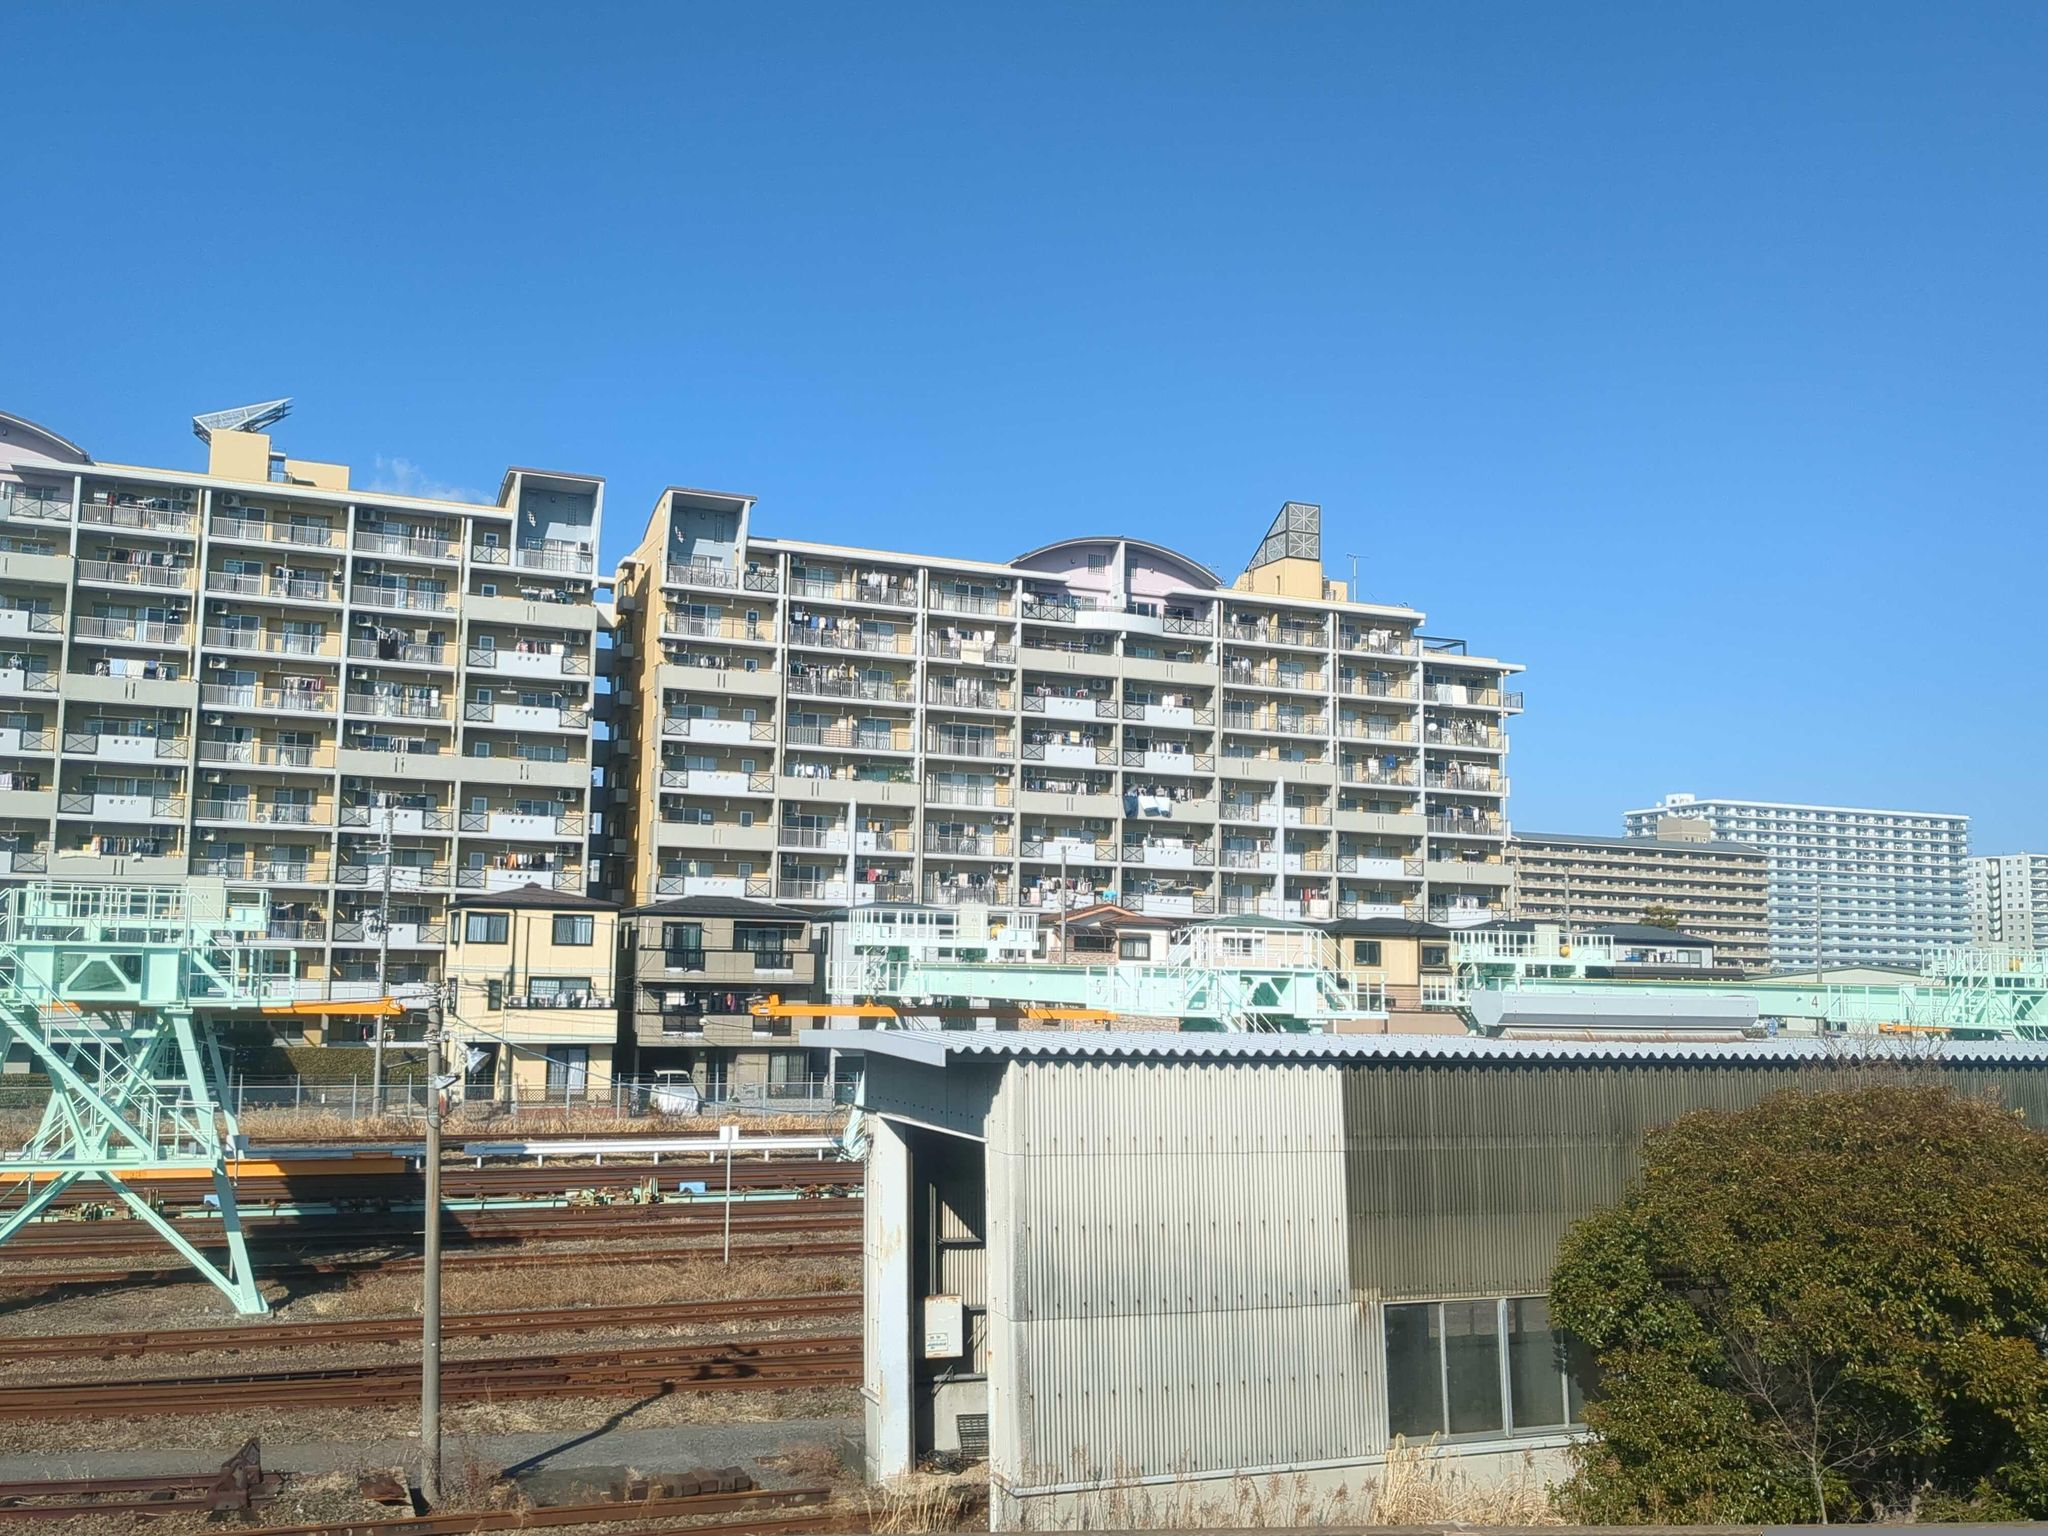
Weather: snowy
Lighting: day
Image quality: good
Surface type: walking surface
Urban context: urban centre
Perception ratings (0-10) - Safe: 0.3, Lively: 0.36, Beautiful: 0.84, Boring: 5.39, Depressing: 8.34, Wealthy: 1.59